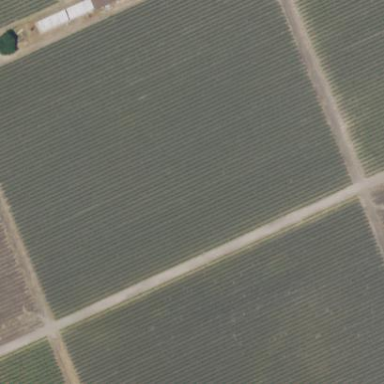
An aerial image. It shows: Vineyard growing grapes.